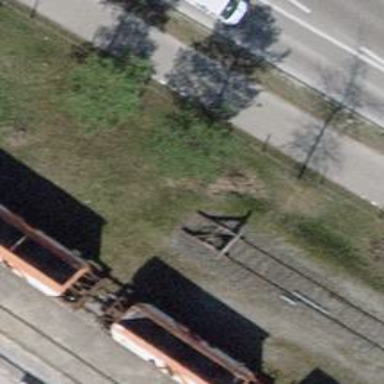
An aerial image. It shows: Railway buffer stop.